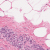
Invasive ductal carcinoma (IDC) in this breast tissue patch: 0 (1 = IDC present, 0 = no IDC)